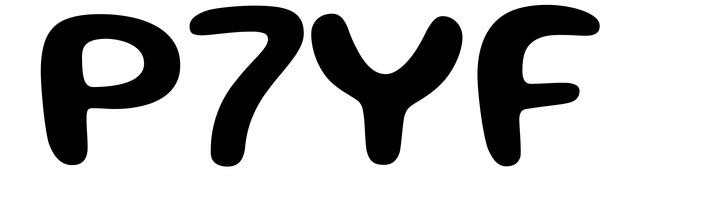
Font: Gluten_Medium